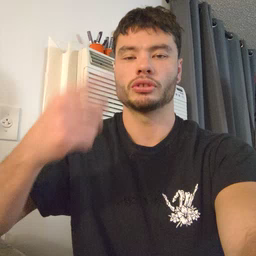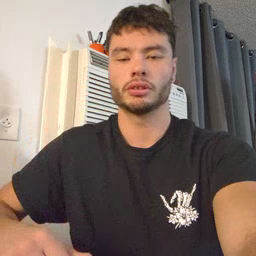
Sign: lion